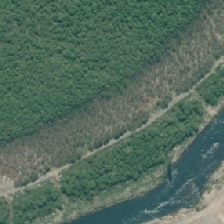
Land cover: deciduous_hardwood